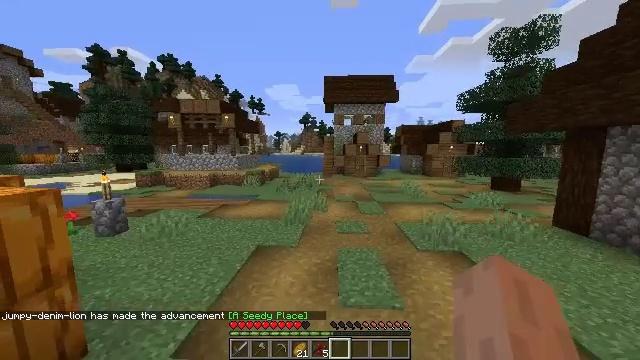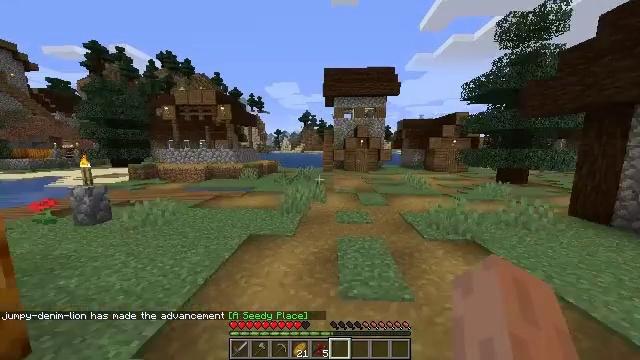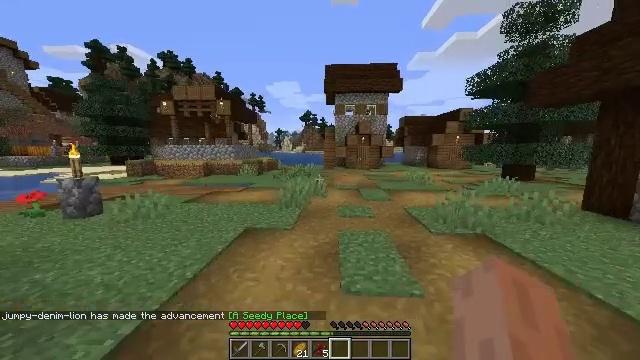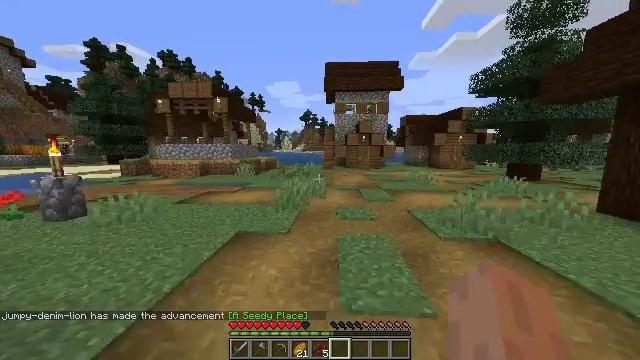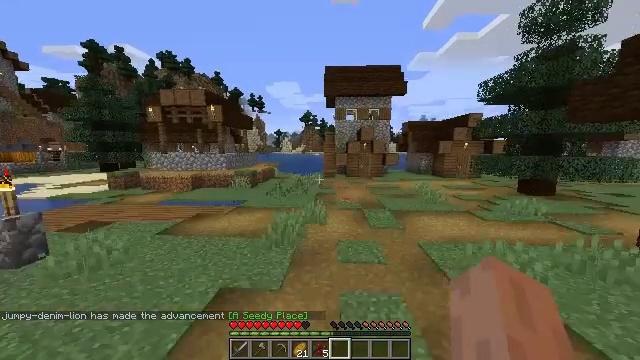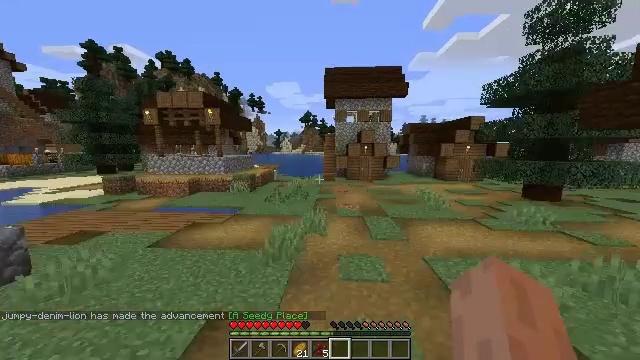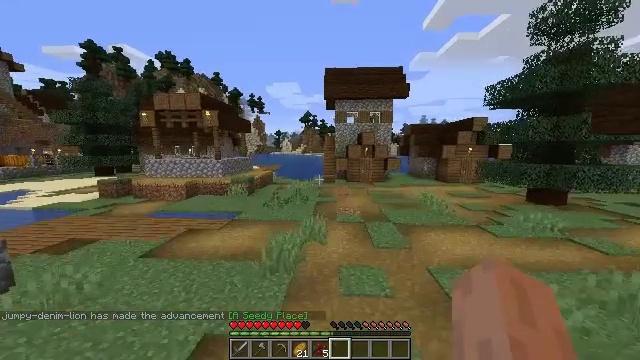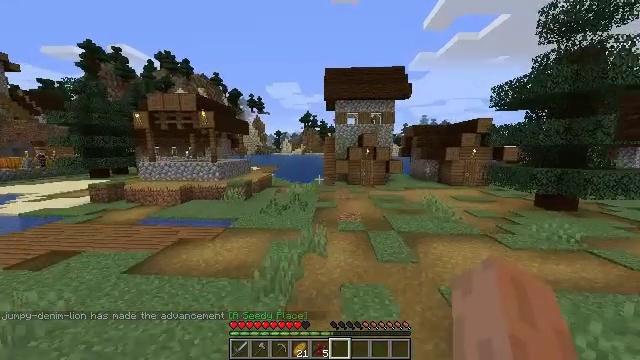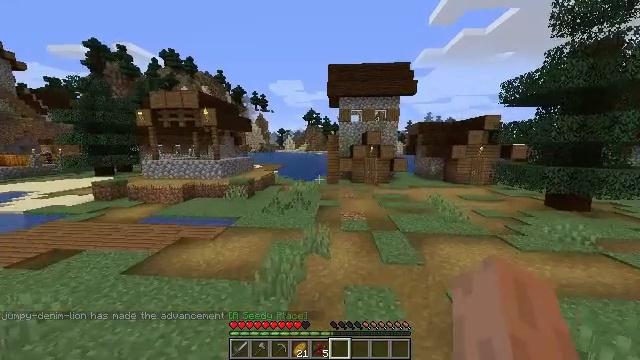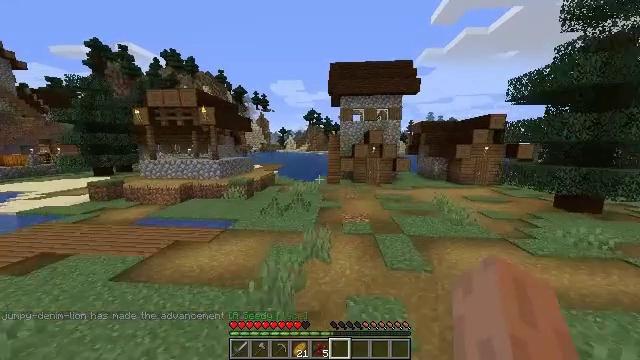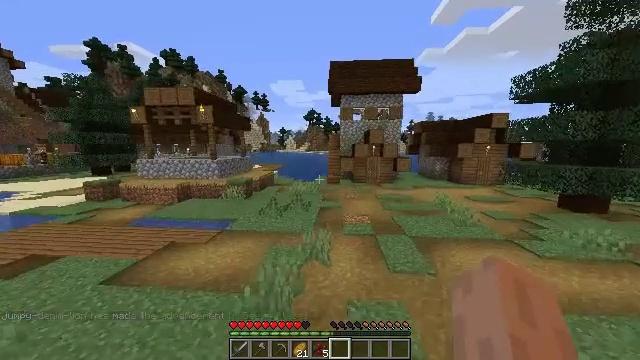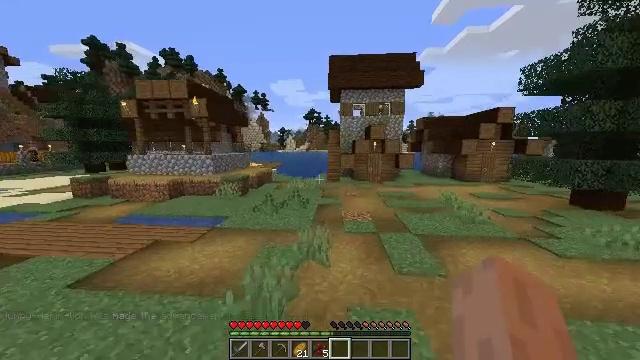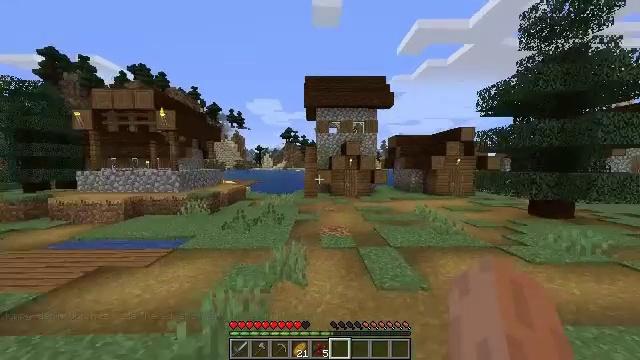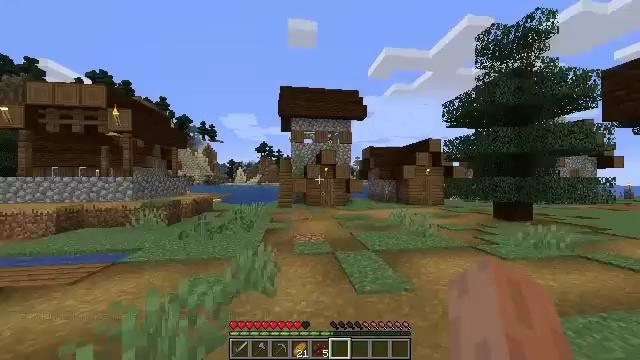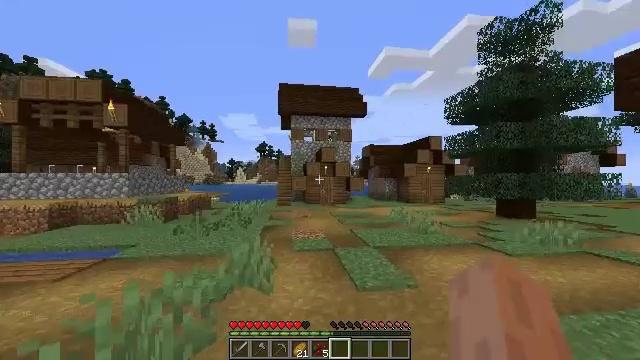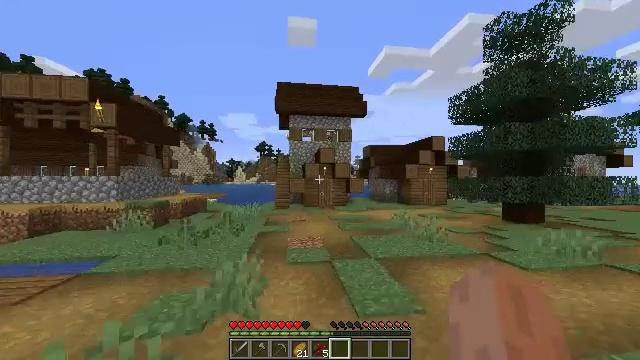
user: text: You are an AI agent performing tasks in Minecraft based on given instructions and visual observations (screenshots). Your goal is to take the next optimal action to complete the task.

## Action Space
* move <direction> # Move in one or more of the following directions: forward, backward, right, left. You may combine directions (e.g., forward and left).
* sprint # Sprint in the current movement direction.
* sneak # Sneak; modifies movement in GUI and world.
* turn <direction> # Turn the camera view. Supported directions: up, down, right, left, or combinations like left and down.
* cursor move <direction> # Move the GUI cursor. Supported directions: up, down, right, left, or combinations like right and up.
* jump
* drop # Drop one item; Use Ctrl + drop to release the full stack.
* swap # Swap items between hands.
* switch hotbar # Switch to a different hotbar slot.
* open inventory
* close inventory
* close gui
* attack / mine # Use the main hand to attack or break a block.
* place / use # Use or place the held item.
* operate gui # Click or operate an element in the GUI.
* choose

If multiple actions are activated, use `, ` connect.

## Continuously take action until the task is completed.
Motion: motion action
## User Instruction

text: Destroy the purple bed to collect it.
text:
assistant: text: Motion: move forward, jump
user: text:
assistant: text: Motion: move forward, jump
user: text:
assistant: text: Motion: move forward, jump
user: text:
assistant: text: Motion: move forward, jump
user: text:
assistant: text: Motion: move forward, jump
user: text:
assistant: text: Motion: move forward, jump
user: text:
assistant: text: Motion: move forward, jump
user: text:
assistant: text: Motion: move forward, jump
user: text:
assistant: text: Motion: move forward, jump
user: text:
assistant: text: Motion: move forward and move right, jump
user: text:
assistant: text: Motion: move forward and move right, jump
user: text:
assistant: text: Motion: move forward and move right, turn right and up, jump
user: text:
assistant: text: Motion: move forward and move right, turn right and up, jump
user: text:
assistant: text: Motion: move forward and move right, jump
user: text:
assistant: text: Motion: move forward and move right, jump
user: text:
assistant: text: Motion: move forward and move right, jump
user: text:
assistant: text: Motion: move forward and move right, jump
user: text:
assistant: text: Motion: move forward and move right, jump
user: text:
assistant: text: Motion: move forward and move right, jump
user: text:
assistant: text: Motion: move forward and move right, jump
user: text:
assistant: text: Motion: move forward and move right
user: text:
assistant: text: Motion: move forward and move right
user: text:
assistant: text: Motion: move forward and move right
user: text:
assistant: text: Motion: move forward and move right
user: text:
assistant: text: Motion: move forward and move right
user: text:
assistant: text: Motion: move forward and move right, turn left and up
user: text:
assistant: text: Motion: move forward and move right, turn left
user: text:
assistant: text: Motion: move forward and move right
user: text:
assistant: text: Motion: move forward and move right
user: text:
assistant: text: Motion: move forward and move right